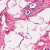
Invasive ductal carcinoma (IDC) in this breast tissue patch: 0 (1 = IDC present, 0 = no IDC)